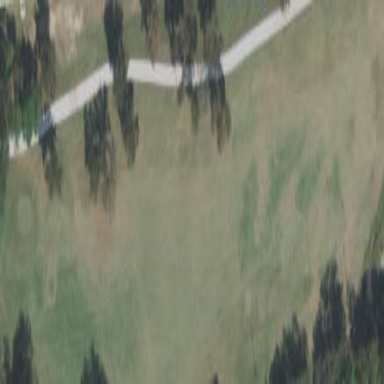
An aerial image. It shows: Grassy area designated as golf fairway.